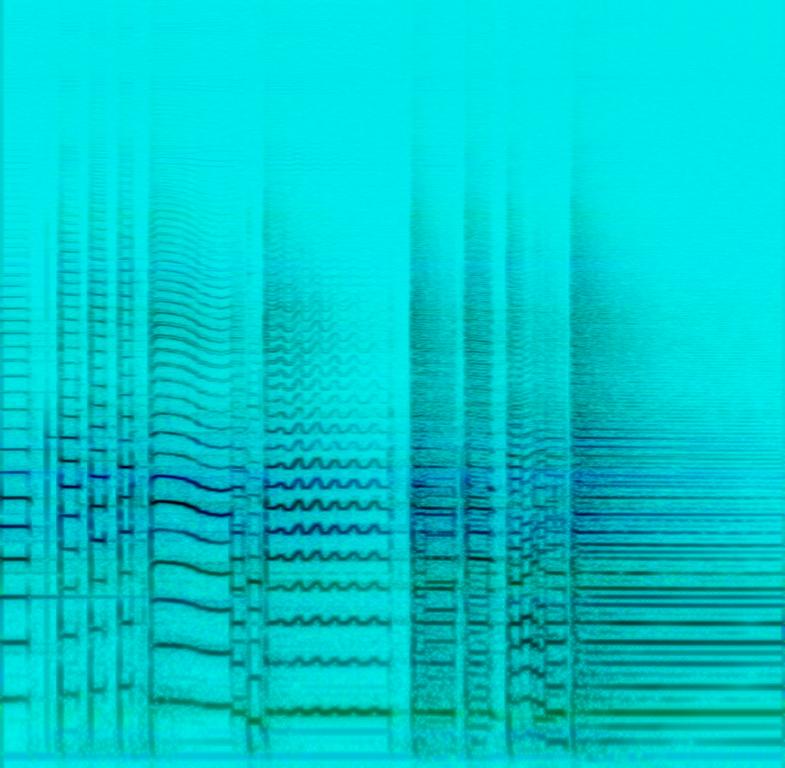
This is a recording of an instrumental jam. There is a blues type solo being performed on an overdriven electric guitar. The guitar has an 80s sound. This recording could be sampled for use in beat-making or as an advertisement jingle.